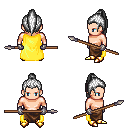
a pixel art fantasy rpg character, male body template, human, light skin, yellow cape, robe skirt, white long topknot hairstyle, metal gloves, gold boots, spear, four views (front, back, left, right), 2x2 character sprite sheet, small pixel art, hard edges, no anti-aliasing